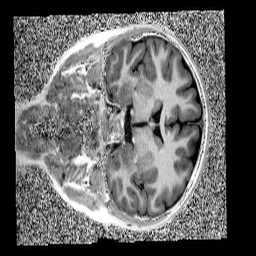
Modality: UNIT1
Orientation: coronal
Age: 10
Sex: male
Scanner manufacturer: siemens
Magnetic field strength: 3 T
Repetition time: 4 s
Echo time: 0.00299 s